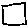
Label: square